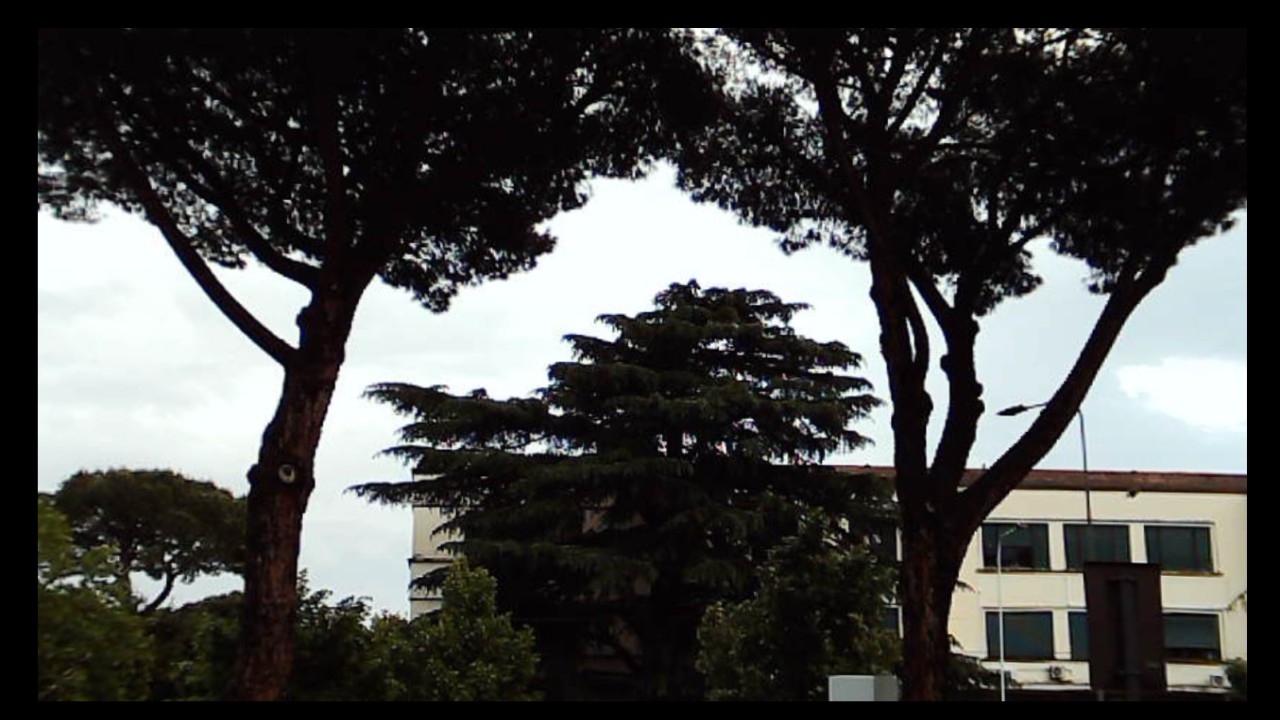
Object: DarwinFPV cineape20